Question: I just imported the JQuery UI "<URL>" control into my project. I then tried to modify the header of the accordion by adding a link around an image:

'''
<div id="accordion">
<h3><img src="icon.ico" class="favIcn" />
<span class="hdrPageTitle" title="Some user prompt">Section 2</span>
<a class="hdrLink" href="http://example.com/" target="_blank"></a></h3>
'''
where the CSS for it is:
'''
.hdrLink{
float: right;
display: inline-block;
margin-top: 5px;
background-image:url(link_icn.png);
width: 14px;
height: 7px;
}
'''
But the problem I'm experiencing is that my link doesn't work. When I click it, it simply closes or opens the accordion tab.
How do I make it clickable?
PS. Here's <URL> to show the issue. I guess there's no CSS needed. Just a simple '<a>' link doesn't seem to work either.
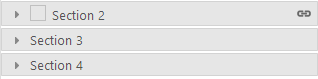
Answer: You can try like this:
'''
$(".hdrLink").click(function(e){e.stopPropagation();});
'''